Question: I've never written a BAT file before, but I want to do the following.
On a shared network drive we've got a file / folder-structure. I want my colleagues to be able to double click a BAT file. The BAT file should then produce an HTML index of these files with links, and a header per folder and subfolder (no more than three levels).
I think I've gotten pretty close Googling and copying code, but I'm stuck at the header part.
'''
setlocal EnableDelayedExpansion
pushd %~dp0
for /L %%n in (1 1 500) do (
if "!__cd__:~%%n,1!" neq "" set /a "len=%%n+1"
)
for /r . %%g in (*) do (
setlocal EnableDelayedExpansion
set "absPath=%%g"
set "relPath=!absPath:~%len%!"
for %%F in ("!absPath!") do set "var=%%~dpF"
[MISSING CODE HERE]
echo "<a href='http://linkhere.com/!relPath!'>%%~ng</a>" >>output.txt
endlocal
)
echo %~dp0
popd
pause
'''
It might be messy, since I'm not exactly sure what it's doing.
This file mounts the drive, then loops through all the folders and lists them as a link. However, I need to add a header everytime the loop reaches a new folder or subfolder. This header should be HTML, so I can add functionality like expand and collapse and formatting.
I've tried it with something in this general direction
'''
for /f "tokens=1,2,3,4 delims=" %%a in ("!relPath!") do set a=%%a&set b=%%b&set c=%%c&set d=%%d
set "fname=!d!" & set "fone=!a!" & set "ftwo=!b!" & set "fthree=!c!" & set "mainFolder=!a!"
IF [!fname!] == [] (set "fname=!c!" & set "fone=!a!" & set "ftwo=!b!" & set "fthree=")
IF [!fname!] == [] (set "fname=!b!" & set "fone=!a!" & set "ftwo=" & set "fthree=")
IF [!fname!] == [] (set "fname=!a!" & set "fone=" & set "ftwo=" & set "fthree=" & set "mainFolder=")
'''
This sets every folder and filename into some variables. I was hoping to use this to echo a header every time one of these variables change, but I can't seem to work it out.
Maybe I'm completely on the wrong track, but I'll gladly hear how it should be done.
Thanks in advance.
---
Edit >
Foxidrive suggested I'd add in examples of the folder structure and the output.

The screenshot above demonstrates the folder structure. The BAT file would be located in the top folder (Called ).
Output should be something in the form of this pseudo-HTML
'''
<h2 class='header' onClick='showHide(1)'>ABU</h2>
<div id='itemlist1' class='itemlist'>
<ul>
<li><a href='http://link-to-file.com/ABU/filename.doc'>Filename</a></li>
<li><a href='http://link-to-file.com/ABU/filename%202.doc'>Filename 2</a></li>
</ul>
</div>
[etc...]
<h2 class='header' onClick='showHide(9)'>Personeelszaken</h2>
<div id='itemlist9' class='itemlist'>
<h3 class='subheader' onClick='showHide(10)'>Algemeen</h2>
<div id='itemlist10' class='subitemlist'>
<ul>
<li><a href='http://link-to-file.com/Personeelszaken/Algemeen/filename.doc'>Filename</a></li>
<li><a href='http://link-to-file.com/Personeelszaken/Algemeen/filename%202.doc'>Filename 2</a></li>
</ul>
</div>
</div>
[etc...]
'''
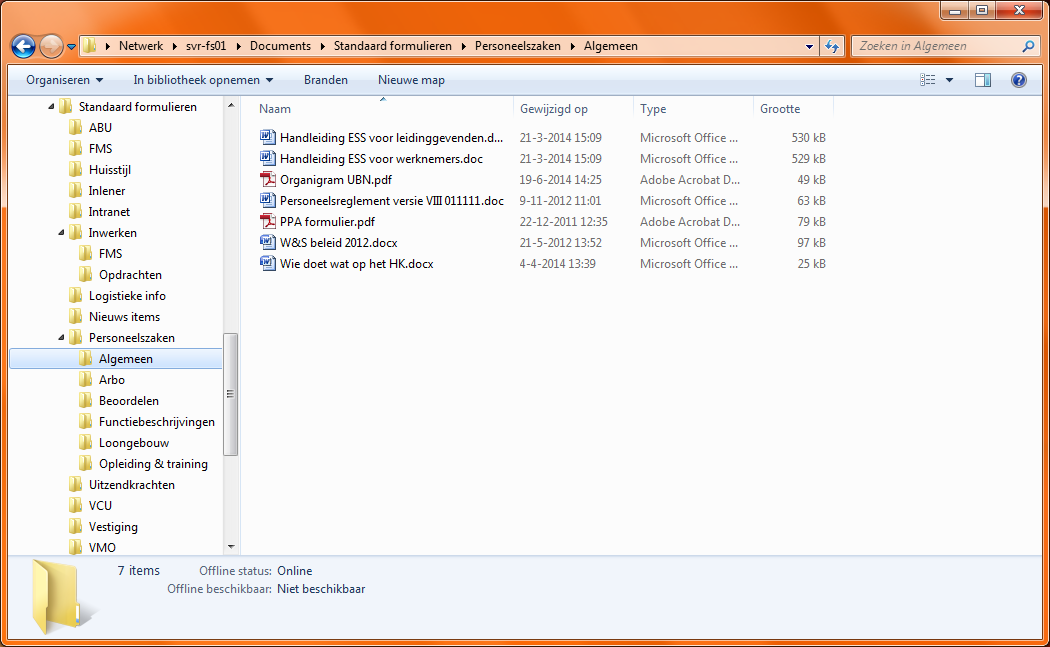
Answer: Reproducing your HTML is not my specialty but this should create a HTML of sorts which contains enough info to help you on your way - well I hope so.
'''
@echo off
setlocal enabledelayedexpansion
set "basefolder=d:\Standaard formulieren"
pushd "%basefolder%"
(
for /d /r %%a in (*) do (
pushd "%%a"
echo going into "%%a"
for /r %%b in (*) do (
set "relfolder=%%a"
set "relfolder=!relfolder:%basefolder%\=!"
set "relfolder=!relfolder:\=/!"
set "filename=%%~nb"
set "filename=!filename: =%%20!"
echo ^<li^>^<a href="http://link-to-file.com/!relfolder!/!filename!%%~xb"^>%%~nb^</a^>^</li^>
)
popd
echo leaving "%%a"
)
)>"file.html"
echo done
pause
'''